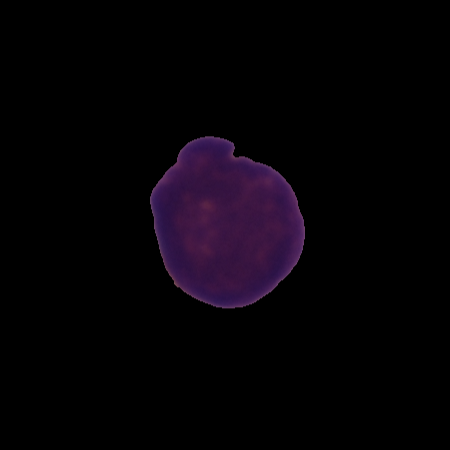
Label: healthy